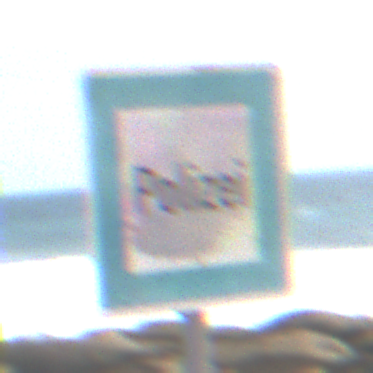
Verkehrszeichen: Polizei
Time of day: Midday
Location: Outdoor (Nature)
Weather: PartlyCloudy
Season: NotSpecified
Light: Natural